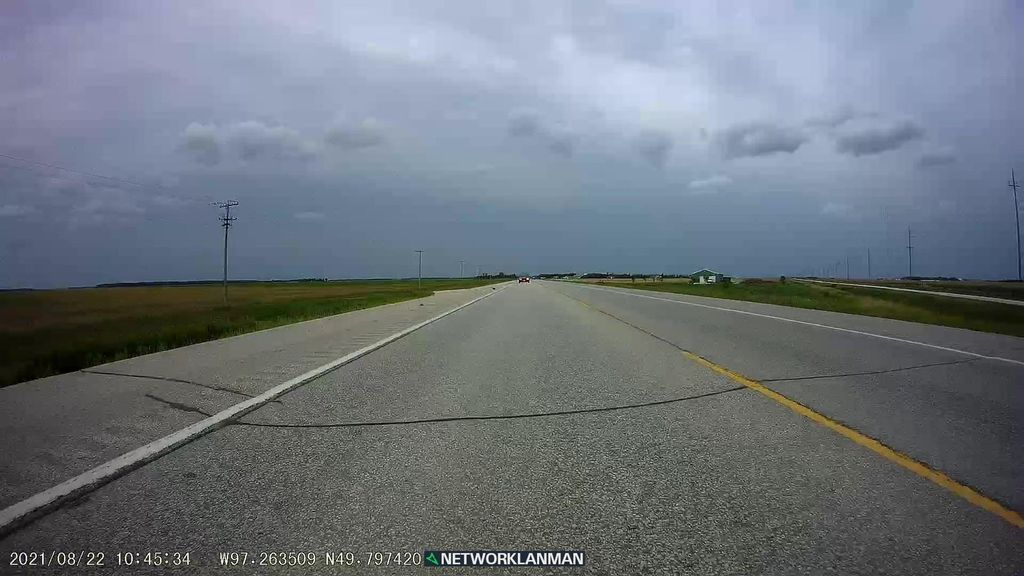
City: winnipeg